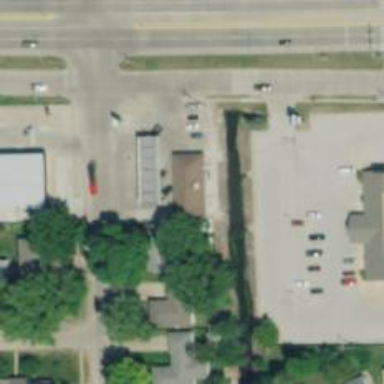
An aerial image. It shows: Convenience shop.